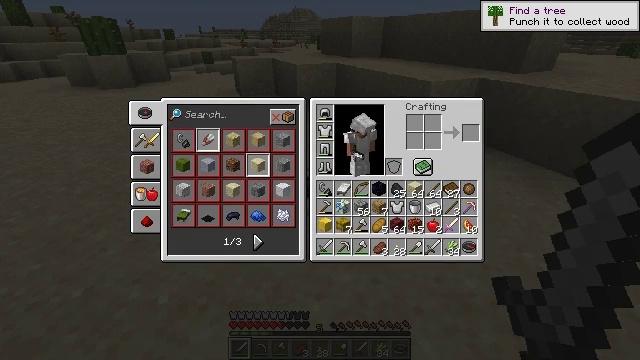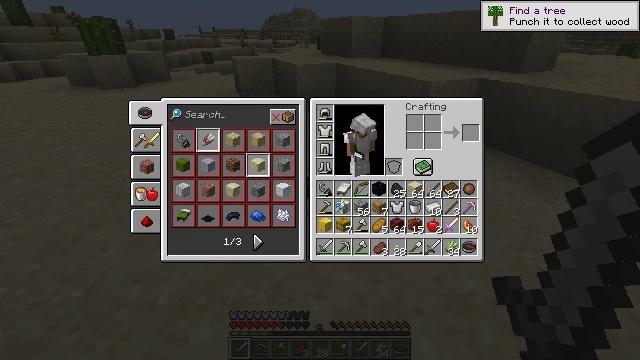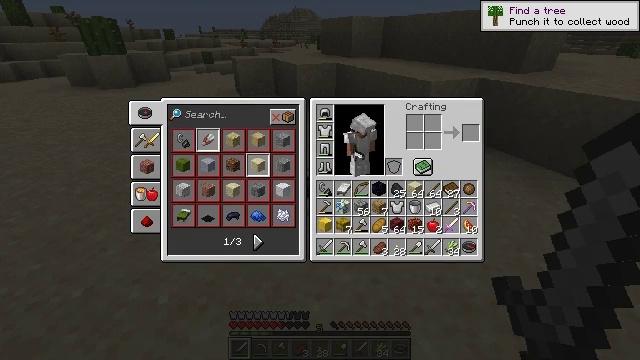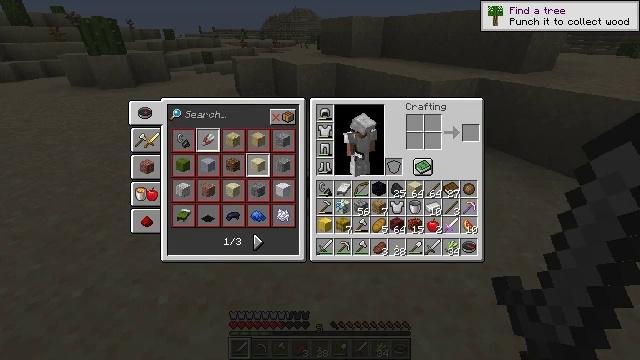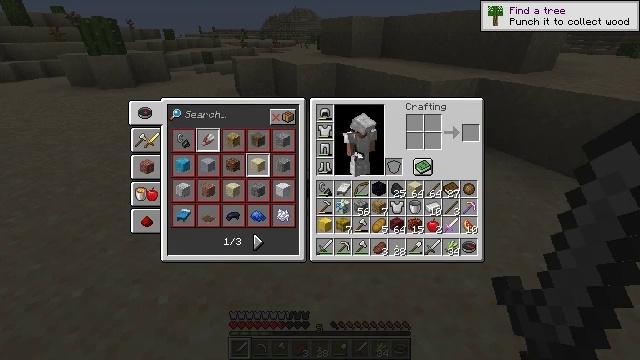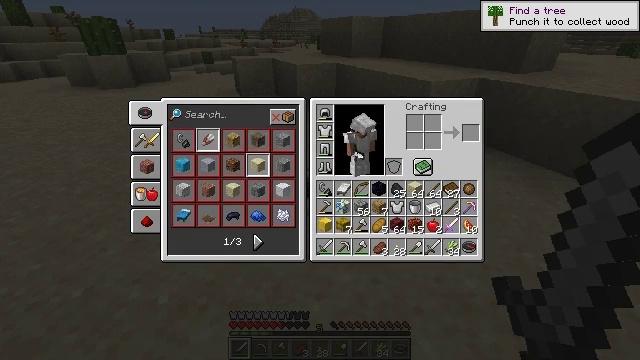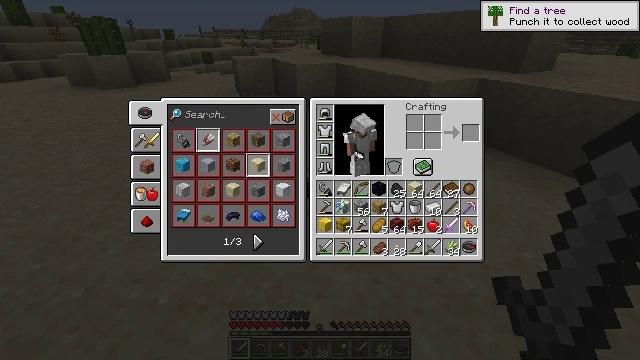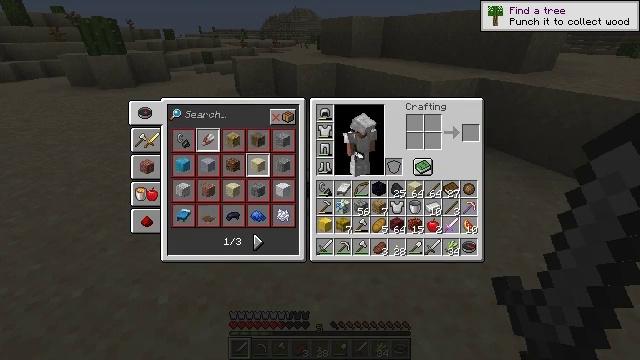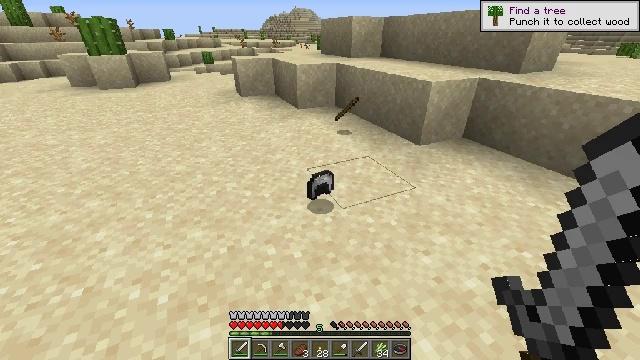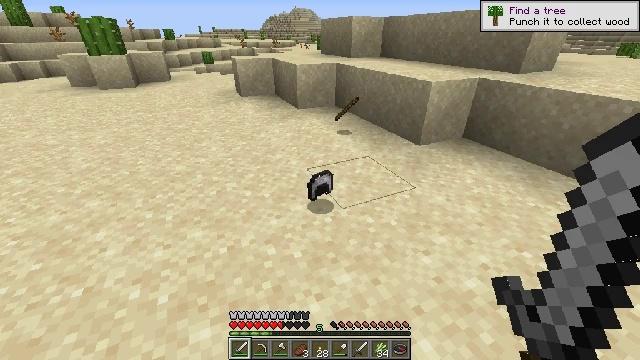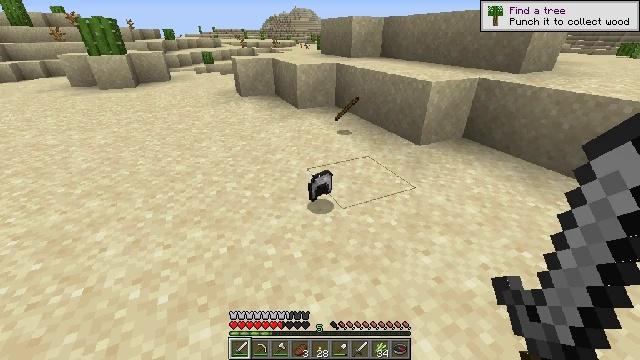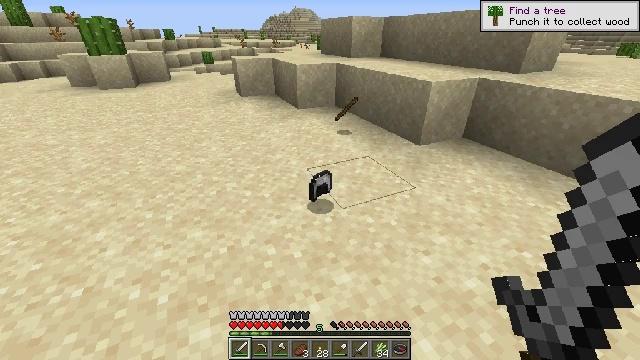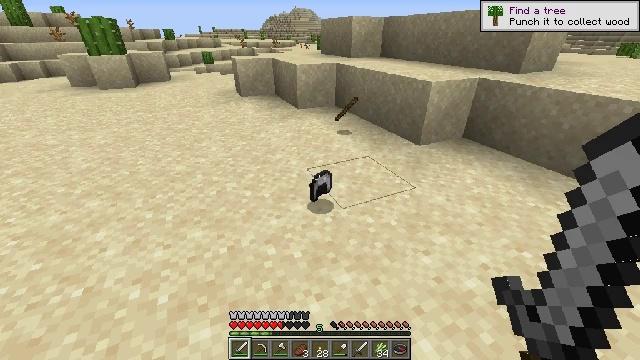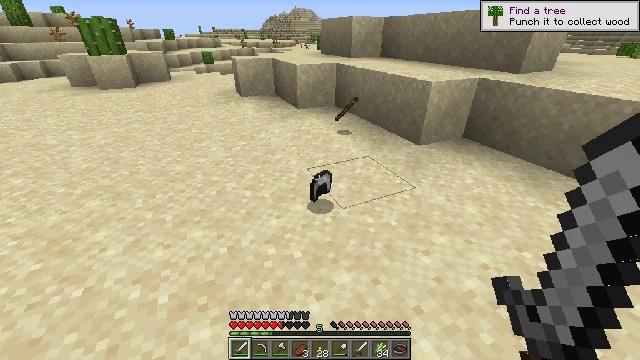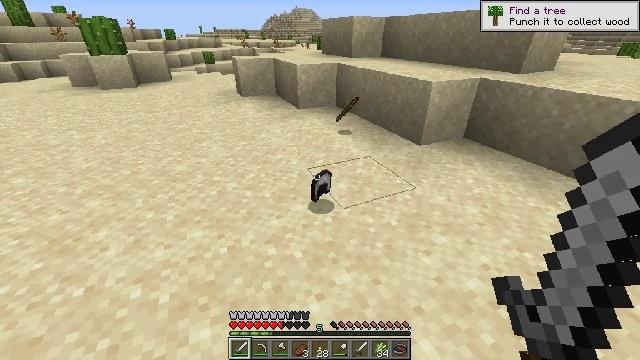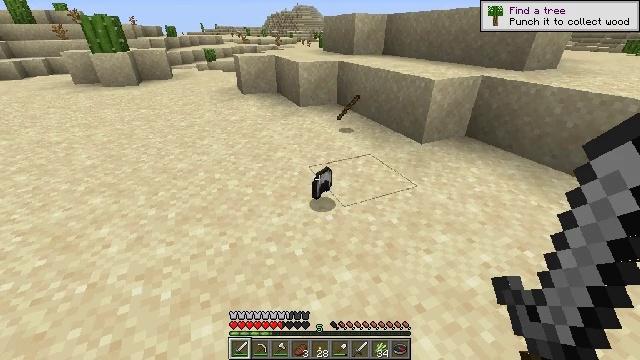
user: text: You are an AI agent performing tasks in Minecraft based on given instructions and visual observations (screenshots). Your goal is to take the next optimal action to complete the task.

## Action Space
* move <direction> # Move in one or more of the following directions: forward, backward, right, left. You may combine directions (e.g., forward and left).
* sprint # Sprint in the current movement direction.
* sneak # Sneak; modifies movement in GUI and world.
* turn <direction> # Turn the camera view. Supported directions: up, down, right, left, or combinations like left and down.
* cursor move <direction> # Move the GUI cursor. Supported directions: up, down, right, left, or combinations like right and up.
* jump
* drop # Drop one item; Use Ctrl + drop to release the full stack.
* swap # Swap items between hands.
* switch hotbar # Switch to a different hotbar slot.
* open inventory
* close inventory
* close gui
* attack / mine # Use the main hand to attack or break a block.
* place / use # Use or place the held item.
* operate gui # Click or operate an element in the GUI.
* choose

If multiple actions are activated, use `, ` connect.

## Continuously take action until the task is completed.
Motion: motion action
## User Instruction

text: Drop an iron helmet.
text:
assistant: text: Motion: no_op
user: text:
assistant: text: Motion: no_op
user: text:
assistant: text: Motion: no_op
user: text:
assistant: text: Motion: no_op
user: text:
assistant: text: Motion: no_op
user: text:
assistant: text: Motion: no_op
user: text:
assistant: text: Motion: no_op
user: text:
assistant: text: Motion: no_op
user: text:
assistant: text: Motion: no_op
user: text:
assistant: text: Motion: no_op
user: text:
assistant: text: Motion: no_op
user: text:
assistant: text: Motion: no_op
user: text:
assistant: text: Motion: no_op
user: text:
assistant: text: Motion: no_op
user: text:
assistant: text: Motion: no_op
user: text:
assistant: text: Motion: no_op
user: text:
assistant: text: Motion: no_op
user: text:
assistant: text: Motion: no_op
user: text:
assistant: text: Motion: no_op
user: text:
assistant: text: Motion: no_op
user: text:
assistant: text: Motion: no_op
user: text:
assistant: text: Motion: no_op
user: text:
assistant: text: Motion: no_op
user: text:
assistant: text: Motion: no_op
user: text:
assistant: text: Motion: no_op
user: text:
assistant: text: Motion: no_op
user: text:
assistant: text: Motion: no_op
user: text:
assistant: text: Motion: no_op
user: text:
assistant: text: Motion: no_op
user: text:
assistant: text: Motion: no_op